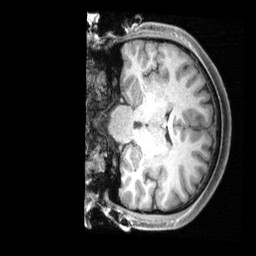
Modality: T1w
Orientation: coronal
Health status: healthy
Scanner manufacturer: siemens
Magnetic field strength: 3 T
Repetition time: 2.4 s
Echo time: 0.00201 s